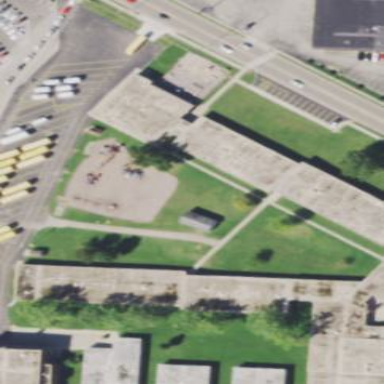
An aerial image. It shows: School building.